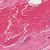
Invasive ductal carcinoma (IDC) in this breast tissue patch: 0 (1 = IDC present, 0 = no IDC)